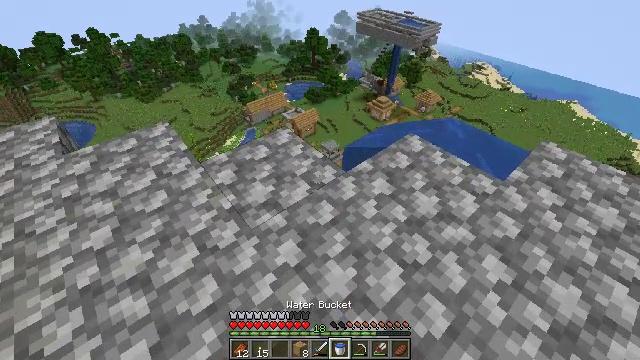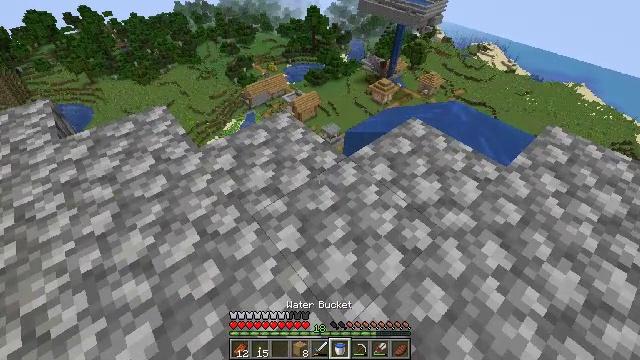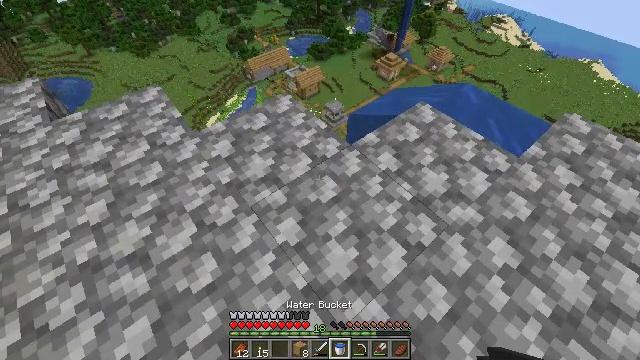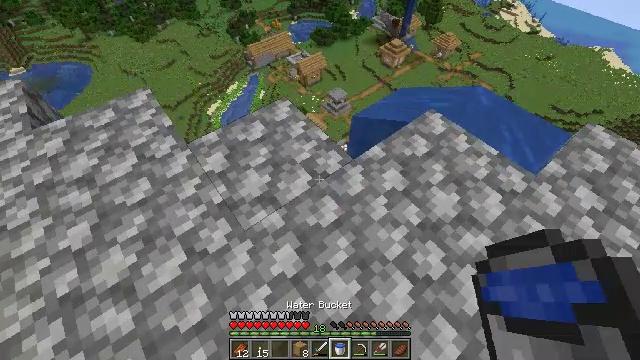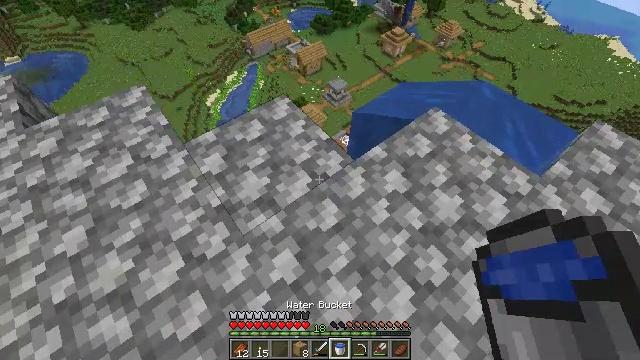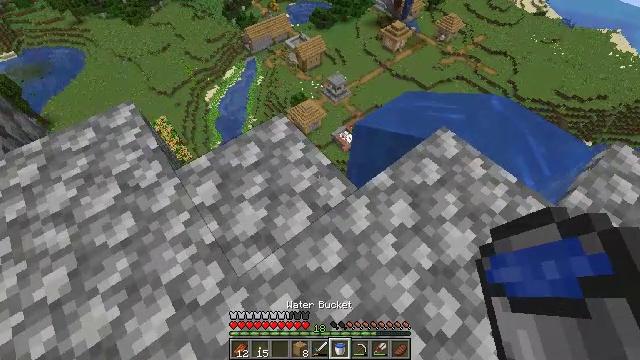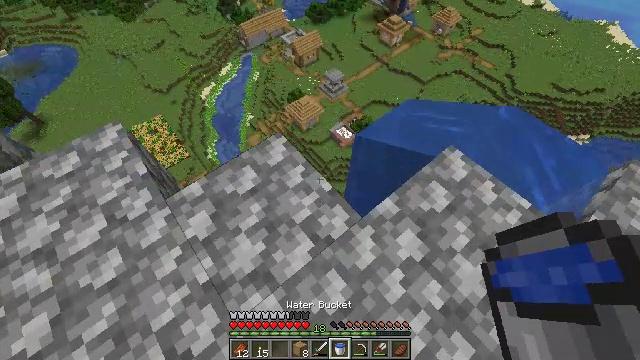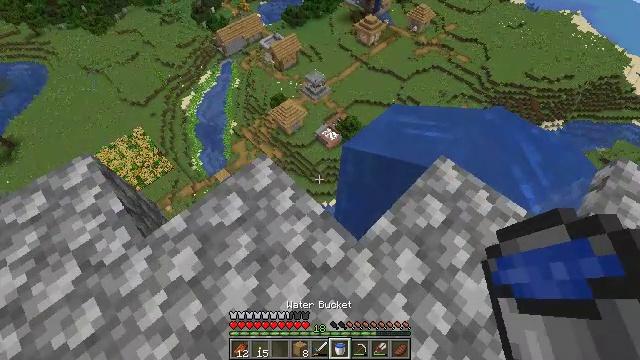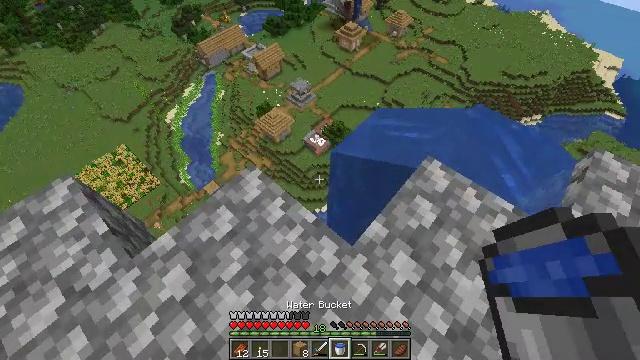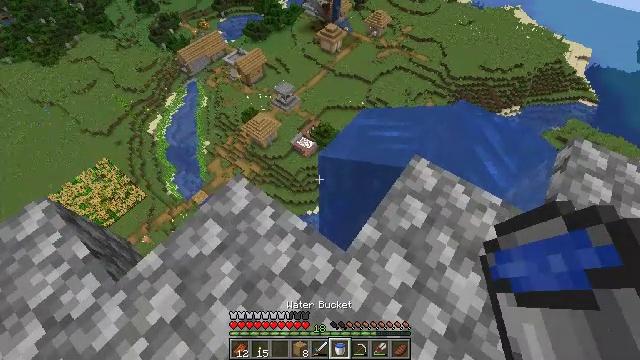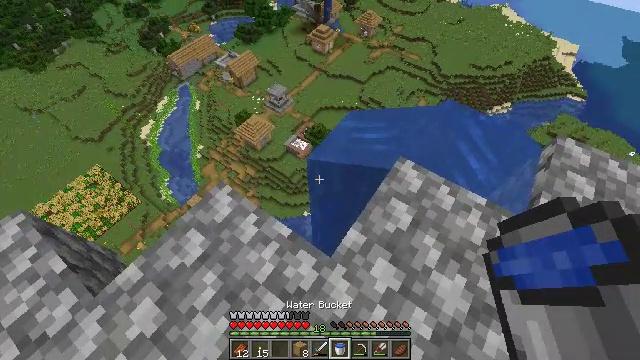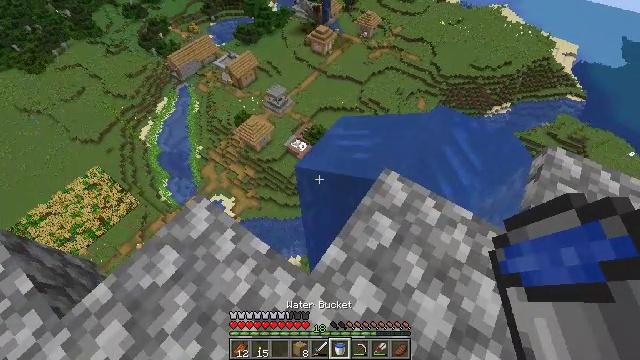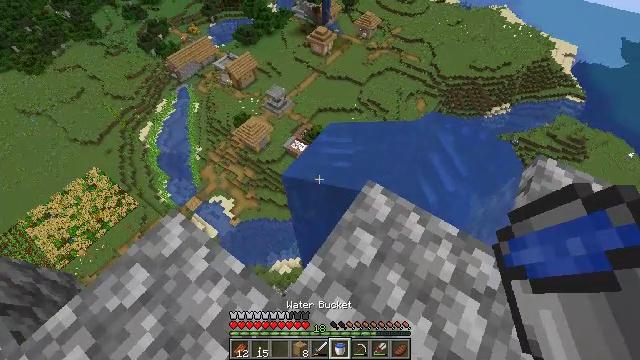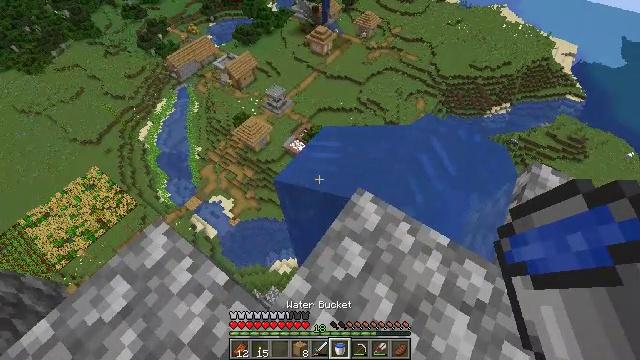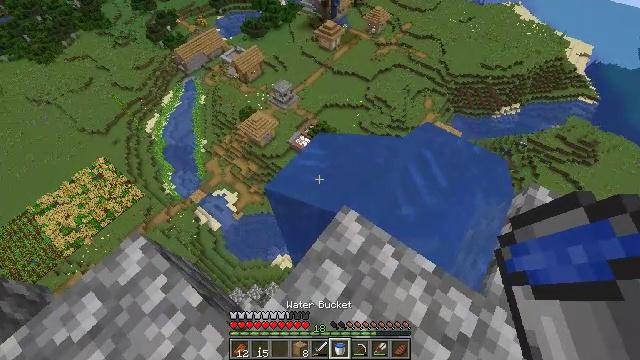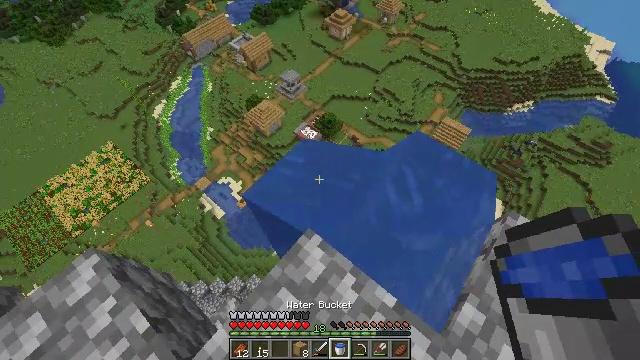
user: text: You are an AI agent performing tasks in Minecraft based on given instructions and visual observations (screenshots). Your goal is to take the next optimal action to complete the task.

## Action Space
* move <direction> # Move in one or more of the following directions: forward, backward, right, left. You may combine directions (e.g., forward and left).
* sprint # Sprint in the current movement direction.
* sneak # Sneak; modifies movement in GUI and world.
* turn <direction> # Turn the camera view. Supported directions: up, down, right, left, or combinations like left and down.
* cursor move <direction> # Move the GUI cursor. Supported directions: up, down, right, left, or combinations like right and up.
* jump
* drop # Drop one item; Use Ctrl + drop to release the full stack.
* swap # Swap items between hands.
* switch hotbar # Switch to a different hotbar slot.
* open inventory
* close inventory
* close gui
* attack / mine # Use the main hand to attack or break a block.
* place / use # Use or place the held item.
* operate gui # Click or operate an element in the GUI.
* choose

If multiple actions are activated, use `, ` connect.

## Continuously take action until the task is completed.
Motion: motion action
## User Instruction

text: Use raw beef and coal to make cooked beef.
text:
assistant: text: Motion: move forward, turn down
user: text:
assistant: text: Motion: move forward, turn down
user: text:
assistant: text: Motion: move forward, turn down
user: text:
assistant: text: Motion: move forward, turn down
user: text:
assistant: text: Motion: move forward
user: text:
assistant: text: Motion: move forward
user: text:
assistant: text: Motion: turn right
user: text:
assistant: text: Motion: turn right and up
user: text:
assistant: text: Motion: move right, turn right
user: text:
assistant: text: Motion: move forward and move right, turn right
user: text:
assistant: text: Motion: move forward and move right
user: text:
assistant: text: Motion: move forward and move right
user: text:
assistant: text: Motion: move forward and move right
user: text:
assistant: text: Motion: move forward and move right, turn left
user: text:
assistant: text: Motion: move right, turn left and down
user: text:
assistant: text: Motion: turn left and down
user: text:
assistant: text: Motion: turn down
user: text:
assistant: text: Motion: no_op
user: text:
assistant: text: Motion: no_op
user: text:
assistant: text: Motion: no_op
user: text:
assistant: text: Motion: no_op
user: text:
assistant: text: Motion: no_op
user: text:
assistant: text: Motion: no_op
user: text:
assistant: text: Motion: no_op
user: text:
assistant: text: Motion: no_op
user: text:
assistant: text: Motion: no_op
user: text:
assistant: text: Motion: no_op
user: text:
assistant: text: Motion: no_op
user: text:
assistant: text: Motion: no_op
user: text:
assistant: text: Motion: no_op